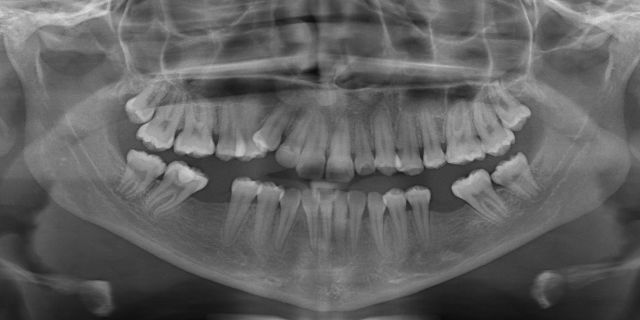
adult